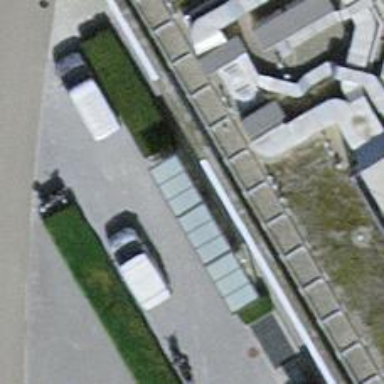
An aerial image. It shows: Bicycle parking area with stands.